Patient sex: M
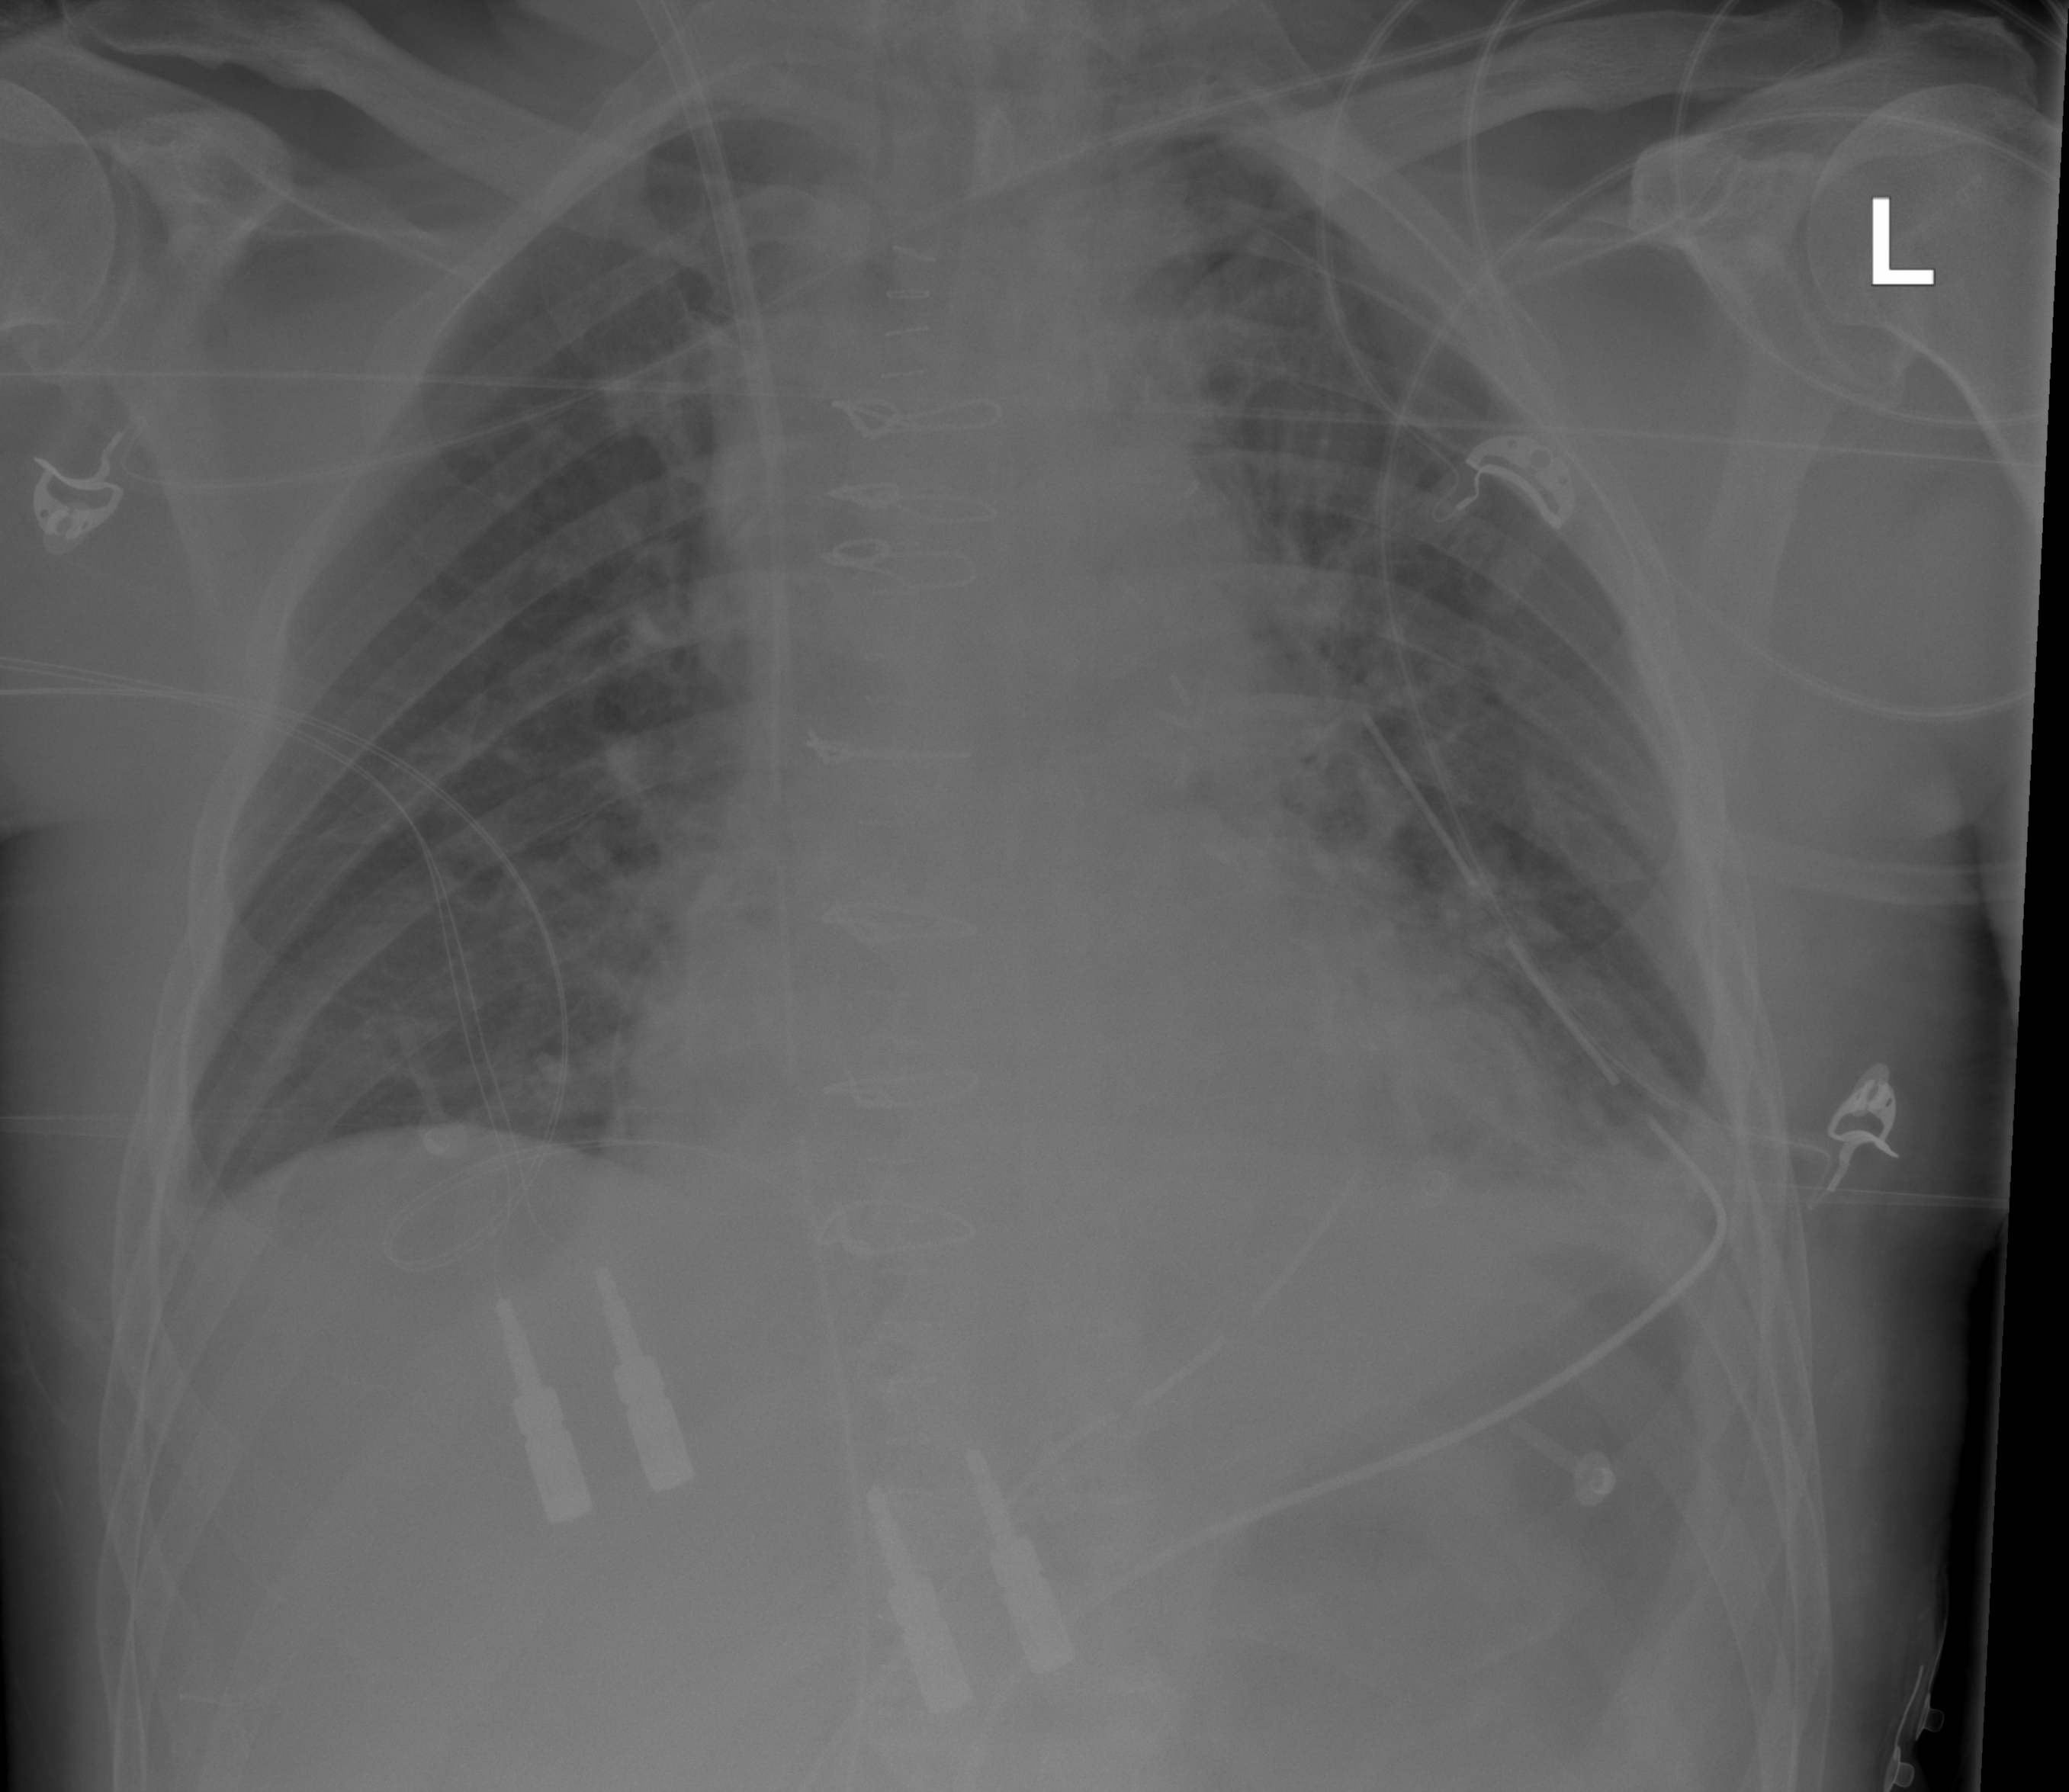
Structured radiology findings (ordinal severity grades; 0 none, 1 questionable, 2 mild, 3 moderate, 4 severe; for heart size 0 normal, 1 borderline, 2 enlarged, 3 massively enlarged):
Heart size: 2
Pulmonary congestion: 0
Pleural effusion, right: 0
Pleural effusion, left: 2
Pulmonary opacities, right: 0
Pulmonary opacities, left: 1
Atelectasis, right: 1
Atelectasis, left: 1